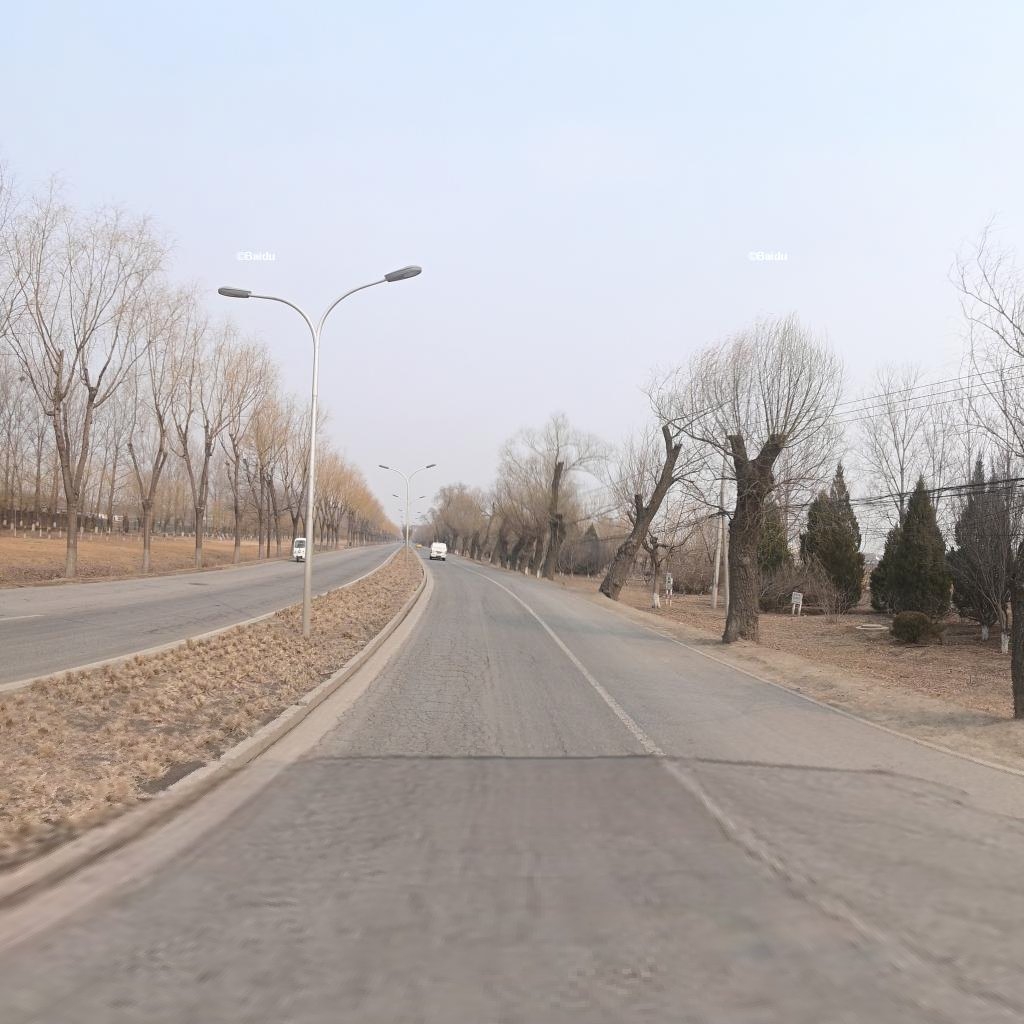
Region: Haidian
Road damage annotations: alligator crack